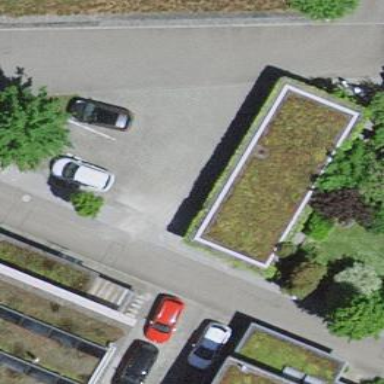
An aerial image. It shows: Garage building.